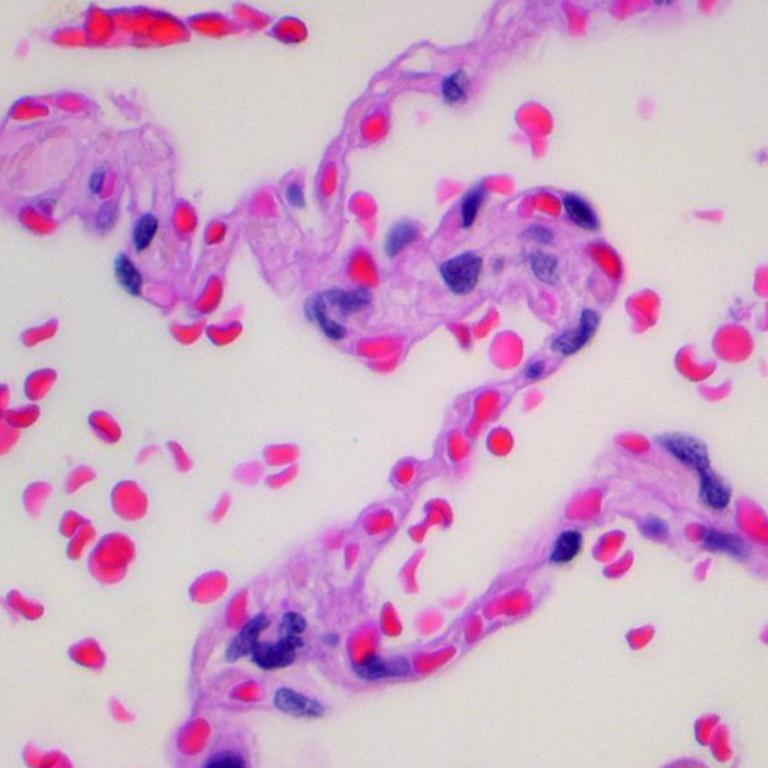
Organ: lung
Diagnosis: benign